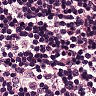
Metastatic tissue present: no